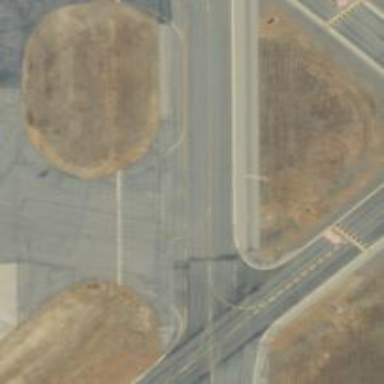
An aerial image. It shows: View of taxiway at the airport.